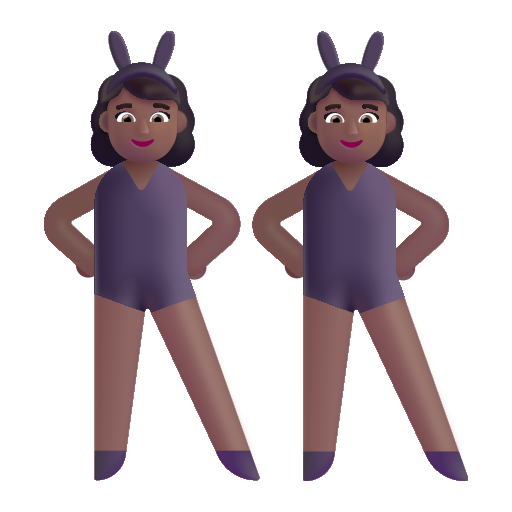
woman with bunny ears color  dark